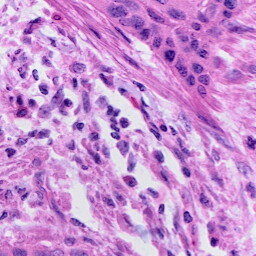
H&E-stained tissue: Cervix